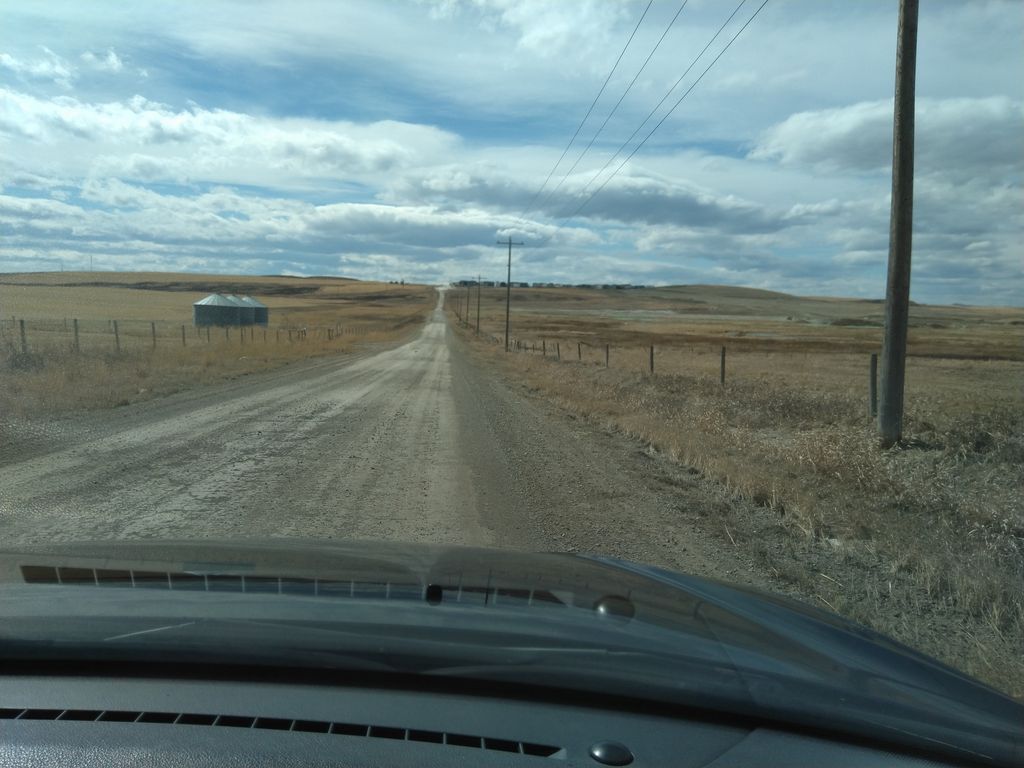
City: calgary